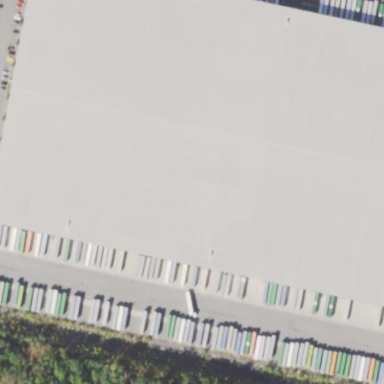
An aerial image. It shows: Warehouse.